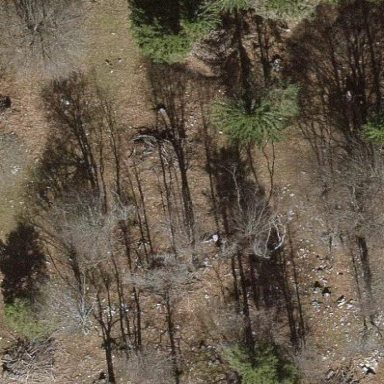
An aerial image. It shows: Forest area.